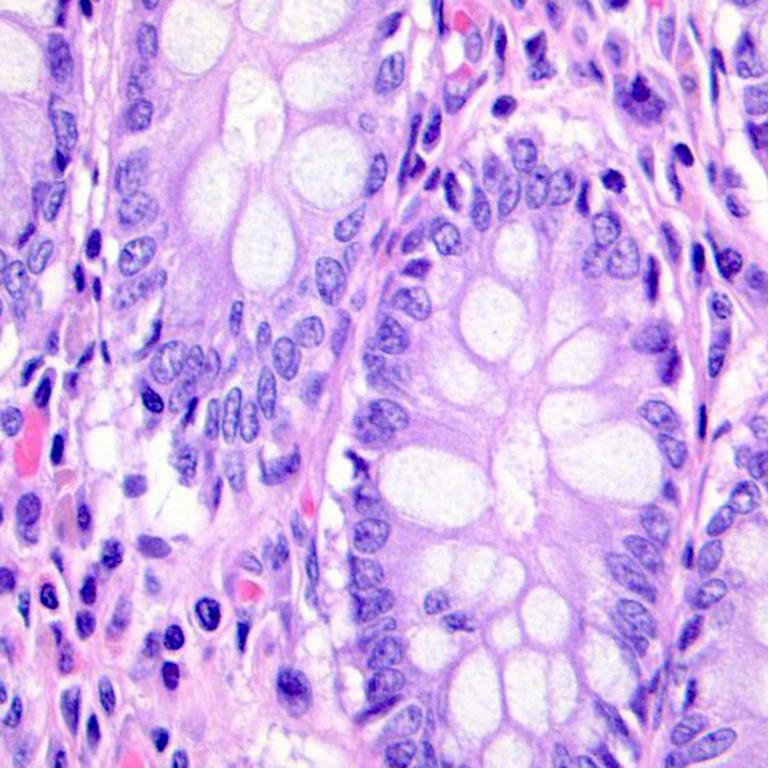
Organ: colon
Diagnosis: benign